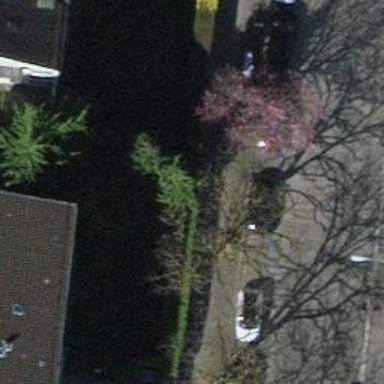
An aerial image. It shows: Tree-lined avenue.